Question: I have some issue regarding Gephi file export (graph of 39 nodes and 38 edges). When exporting (any format, png/pdf/svg) this is the result:

How to fix it?
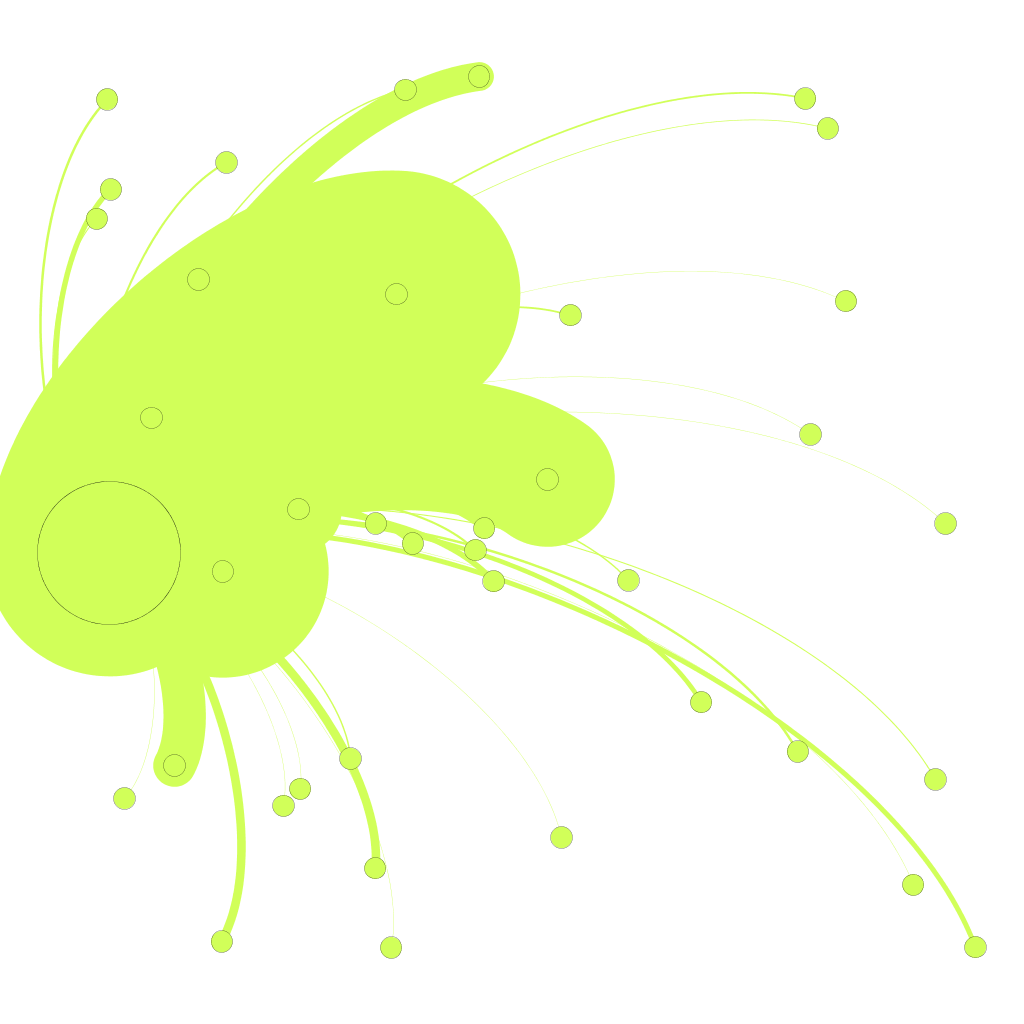
Answer: On the preview tab, try toggling Edges "Rescale Weight". Select "Refresh" after each change for it to take effect. Reducing your Edge "Thickness" in that section might also work for you.
You may want to double-check that you have a recent version, I think preview has had some enhancements and fixes recently. But I do agree that generally it is not always intuitive how to use the preview feature.